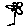
Label: flower